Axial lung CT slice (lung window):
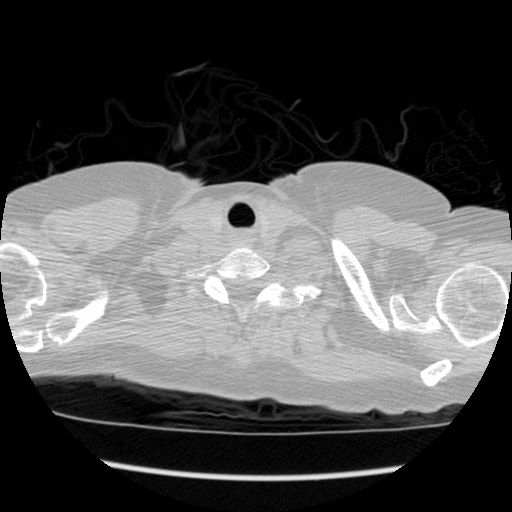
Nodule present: no